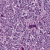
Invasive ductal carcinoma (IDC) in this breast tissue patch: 1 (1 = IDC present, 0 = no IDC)